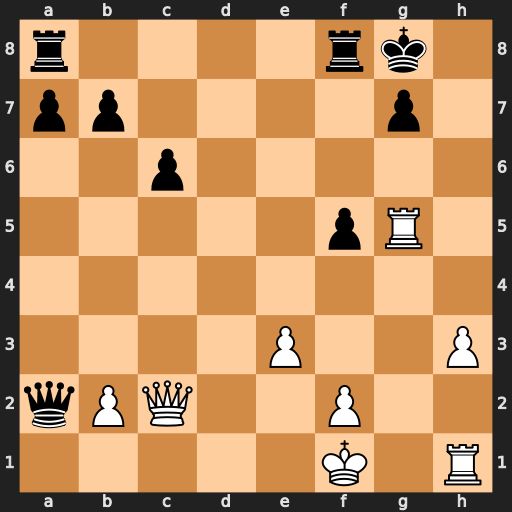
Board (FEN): r4rk1/pp4p1/2p5/5pR1/8/4P2P/qPQ2P2/5K1R
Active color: w
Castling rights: -
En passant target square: -
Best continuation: Qc3 Rf7 Rhg1 Qb1+ Ke2 Qxg1 Rxg1